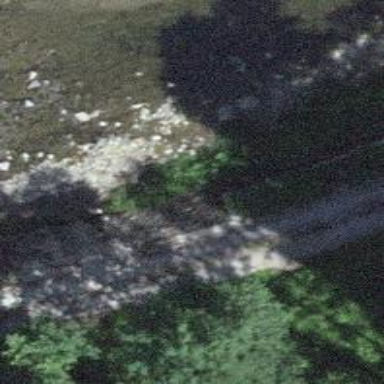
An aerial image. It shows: Culvert tunnel.